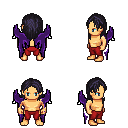
a pixel art fantasy rpg character, male body template, human, tanned skin, purple wings, red pants, raven long hairstyle, four views (front, back, left, right), 2x2 character sprite sheet, small pixel art, hard edges, no anti-aliasing